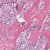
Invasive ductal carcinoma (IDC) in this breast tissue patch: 1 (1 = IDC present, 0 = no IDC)